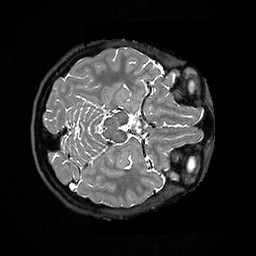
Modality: T2w
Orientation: axial
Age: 24
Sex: female
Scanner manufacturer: ge
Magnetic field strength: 3 T
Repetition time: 3.202 s
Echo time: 0.06568 s